Question: Continued from <URL>
I have the table below with three main fields 'Name_2010', 'Name_2011' and 'Name_2012' and they need to be integrated as 'Name_Final'.

I used the query below to select only a particular member of the three fields per row but currently it does not work as intended as it does not recognize redundant cells.
'''
SELECT
IIf(Name_2010 In (Name_2011, Name_2012), '', Name_2010)
AS N1,
IIf(Name_2011 In (Name_2010, Name_2012), '', Name_2011)
AS N2,
IIf(Name_2012 In (Name_2010, Name_2011), '', Name_2012)
AS N3
FROM Table1;
'''
'Name_Final'
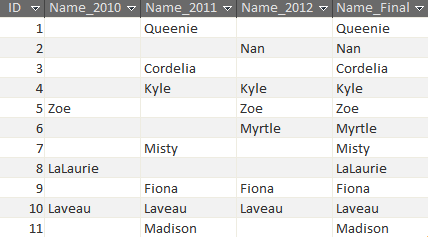
Answer: '''
SELECT ID, N1 &
IIf(N2 <> N1, N2, '') &
IIf((N3 <> N2) And (N3 <> N1), N3, '') AS Name_Final
FROM
(SELECT ID, Nz(Name_2010) AS N1, Nz(Name_2011) AS N2, Nz(Name_2012) AS N3
FROM Table1) AS T
ORDER BY ID;
'''
The 'ORDER BY' clause is for what it says, rather than being a part of the 'Name_Final' calculation.